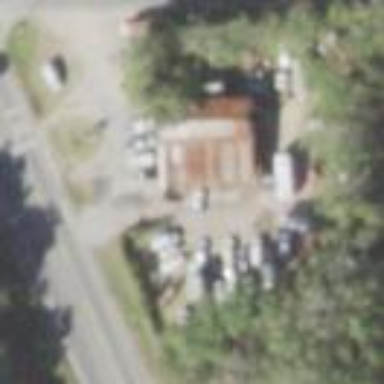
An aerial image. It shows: Commercial area containing car repair shop.